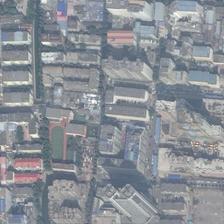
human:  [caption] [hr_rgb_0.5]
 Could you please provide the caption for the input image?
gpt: an skyrocket which under construction overlooks other buildings .

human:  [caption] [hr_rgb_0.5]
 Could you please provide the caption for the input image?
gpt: many different buildings are around a playground .

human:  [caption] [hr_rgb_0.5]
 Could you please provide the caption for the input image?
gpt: a playground is surroundededed by many buildings with green trees interspersed .

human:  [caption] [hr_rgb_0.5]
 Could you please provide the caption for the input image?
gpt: a green playground locate in the west of residential area .

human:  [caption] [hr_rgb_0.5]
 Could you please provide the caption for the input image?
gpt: there are many buildings with green trees and a playground .